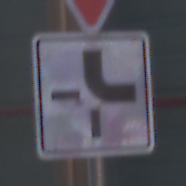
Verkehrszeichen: VerlaufVorfahrtsstrasse4
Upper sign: VorfahrtGewaehren
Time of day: MorningAfternoon
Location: Outdoor (Urban)
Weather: PartlyCloudy
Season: NotSpecified
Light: Natural